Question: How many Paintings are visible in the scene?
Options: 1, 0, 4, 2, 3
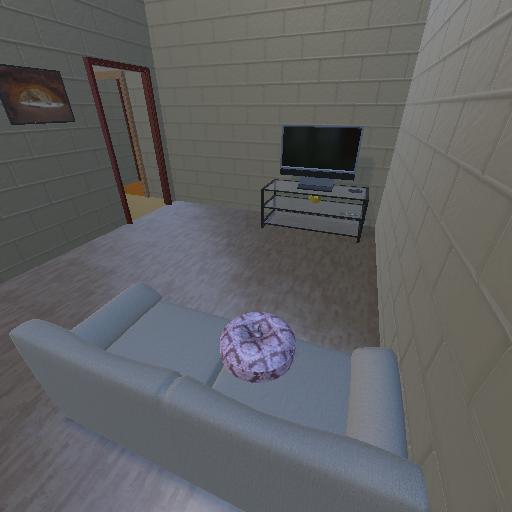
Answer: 1